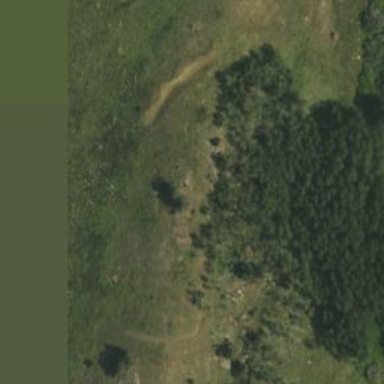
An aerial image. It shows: Dense deciduous broadleaved woodland filled with trees.